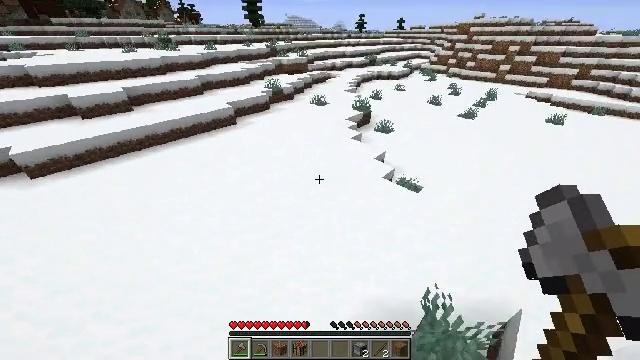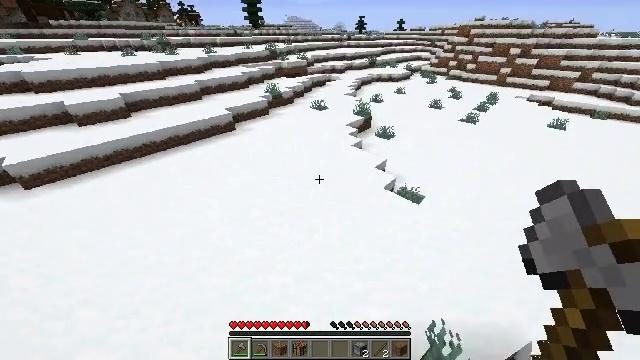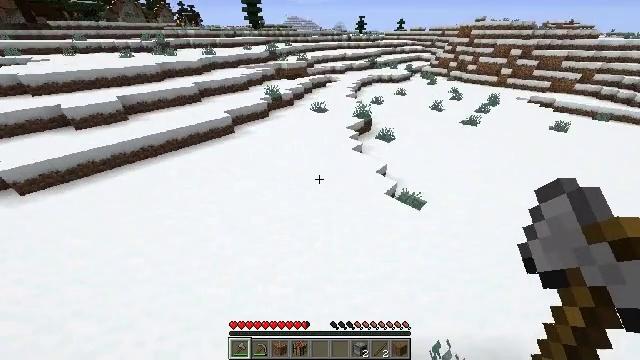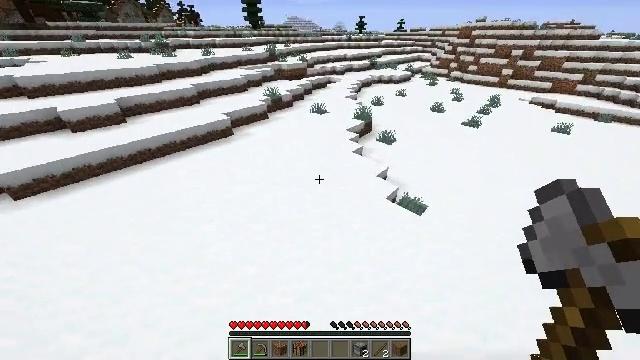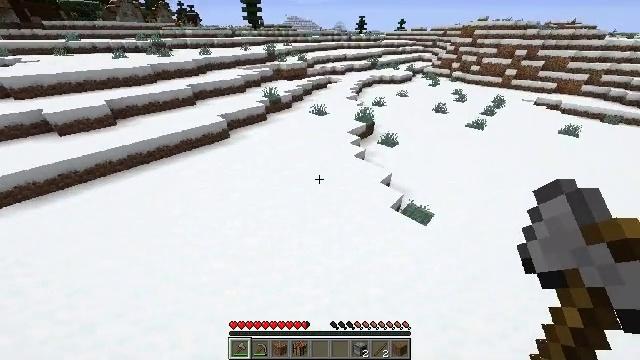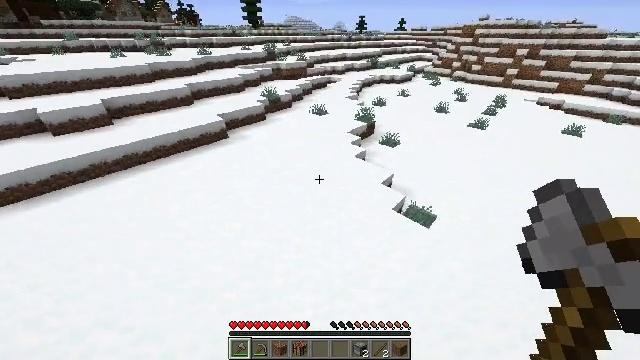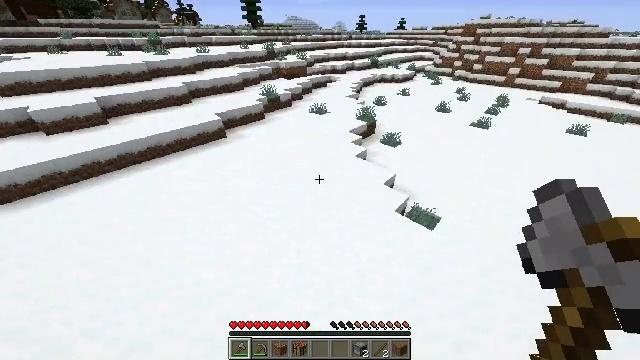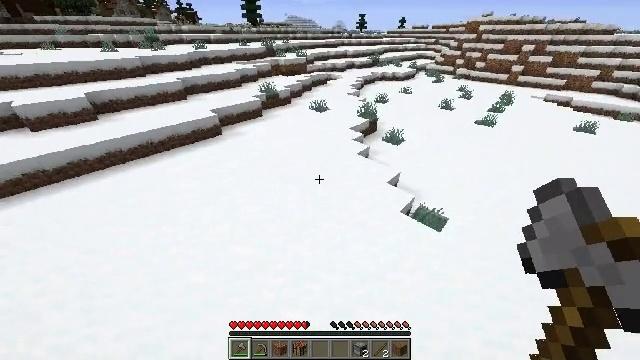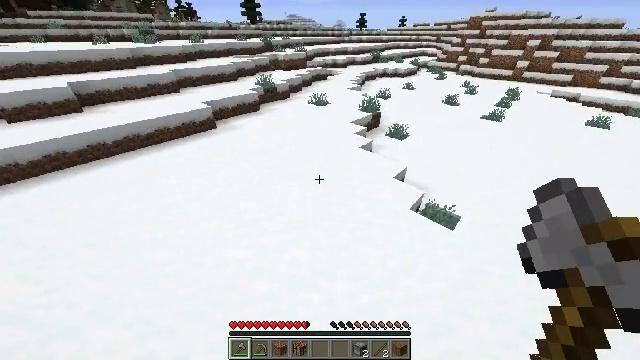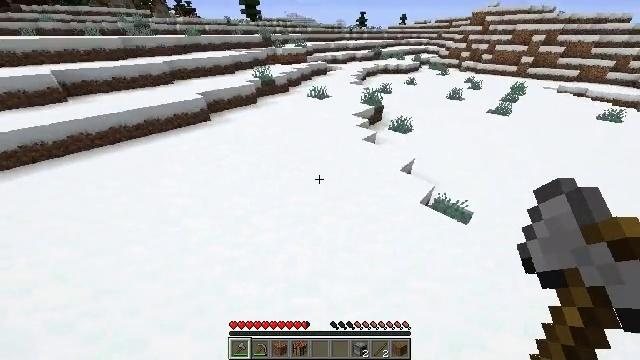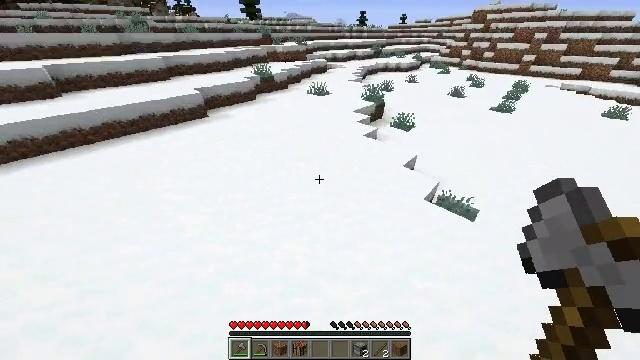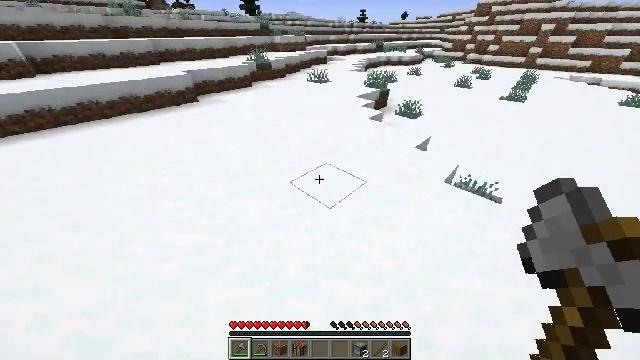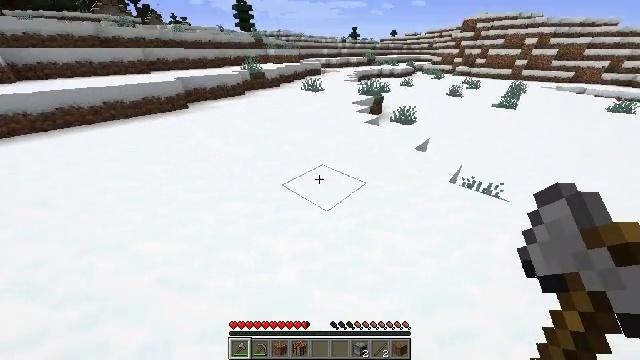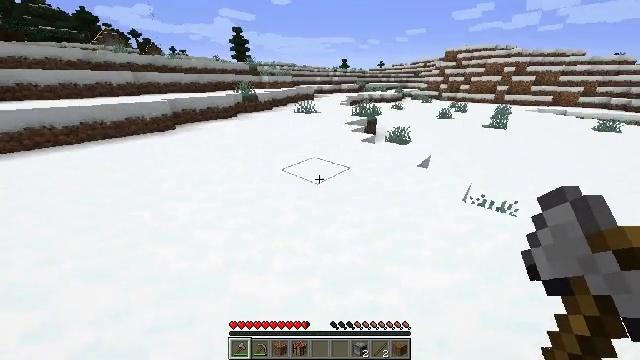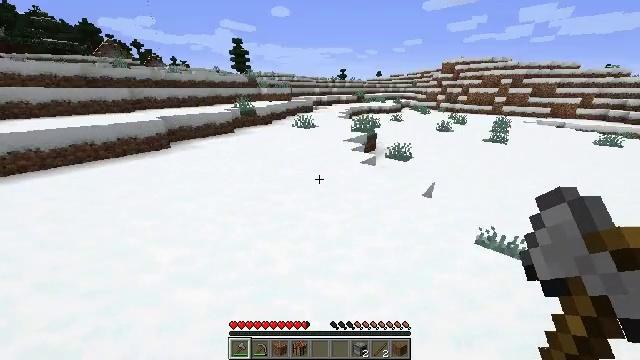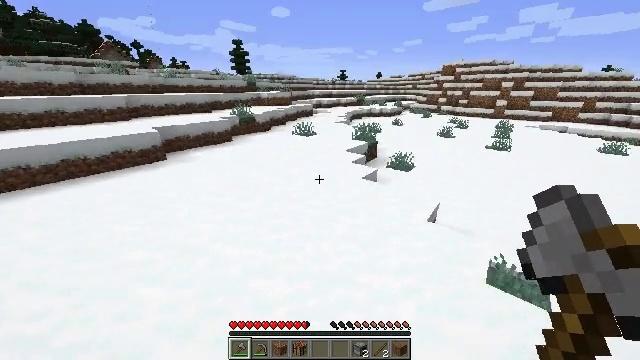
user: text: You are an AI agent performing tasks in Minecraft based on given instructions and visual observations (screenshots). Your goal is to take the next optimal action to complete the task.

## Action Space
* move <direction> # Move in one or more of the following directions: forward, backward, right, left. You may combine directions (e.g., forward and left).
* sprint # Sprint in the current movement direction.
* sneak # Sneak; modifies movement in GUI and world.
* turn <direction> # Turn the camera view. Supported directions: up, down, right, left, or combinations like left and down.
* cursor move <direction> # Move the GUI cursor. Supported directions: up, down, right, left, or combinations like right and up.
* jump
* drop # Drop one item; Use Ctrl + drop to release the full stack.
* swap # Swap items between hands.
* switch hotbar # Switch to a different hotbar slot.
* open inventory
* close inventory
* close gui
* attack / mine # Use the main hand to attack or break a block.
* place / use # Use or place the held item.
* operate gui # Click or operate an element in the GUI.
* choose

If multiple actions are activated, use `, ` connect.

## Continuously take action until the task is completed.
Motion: motion action
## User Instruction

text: Break the bookshelf for books.
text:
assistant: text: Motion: move forward, sprint, jump
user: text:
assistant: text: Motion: move forward, sprint, jump
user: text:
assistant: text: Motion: move forward, sprint, jump
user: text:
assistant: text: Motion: move forward, sprint, jump
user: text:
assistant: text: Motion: move forward, sprint, jump
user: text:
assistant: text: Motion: move forward, sprint, jump
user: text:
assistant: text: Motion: move forward, sprint, jump
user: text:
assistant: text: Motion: move forward, sprint, jump
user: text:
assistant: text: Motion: move forward, sprint, jump
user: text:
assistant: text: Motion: move forward, sprint, jump
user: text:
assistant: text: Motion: move forward, sprint, jump
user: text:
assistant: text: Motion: move forward, sprint, turn right and up, jump
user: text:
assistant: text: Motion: move forward, sprint, turn right and up, jump
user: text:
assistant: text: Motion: move forward, sprint, turn up, jump
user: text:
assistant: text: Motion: move forward, sprint, jump
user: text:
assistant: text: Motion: move forward, sprint, jump
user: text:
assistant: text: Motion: move forward, sprint, jump
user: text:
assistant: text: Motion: move forward, sprint, jump
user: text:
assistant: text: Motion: move forward, sprint, jump
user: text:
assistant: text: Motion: move forward, sprint, jump
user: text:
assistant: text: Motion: move forward, sprint, jump
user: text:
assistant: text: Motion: move forward, sprint, jump
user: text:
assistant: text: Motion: move forward, sprint, jump
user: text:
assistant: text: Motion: move forward, sprint, jump
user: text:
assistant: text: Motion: move forward, sprint, jump
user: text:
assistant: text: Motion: move forward, sprint, jump
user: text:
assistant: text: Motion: move forward, sprint, jump
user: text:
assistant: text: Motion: move forward, sprint, jump
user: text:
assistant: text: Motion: move forward, sprint, jump
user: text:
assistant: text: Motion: move forward, sprint, jump